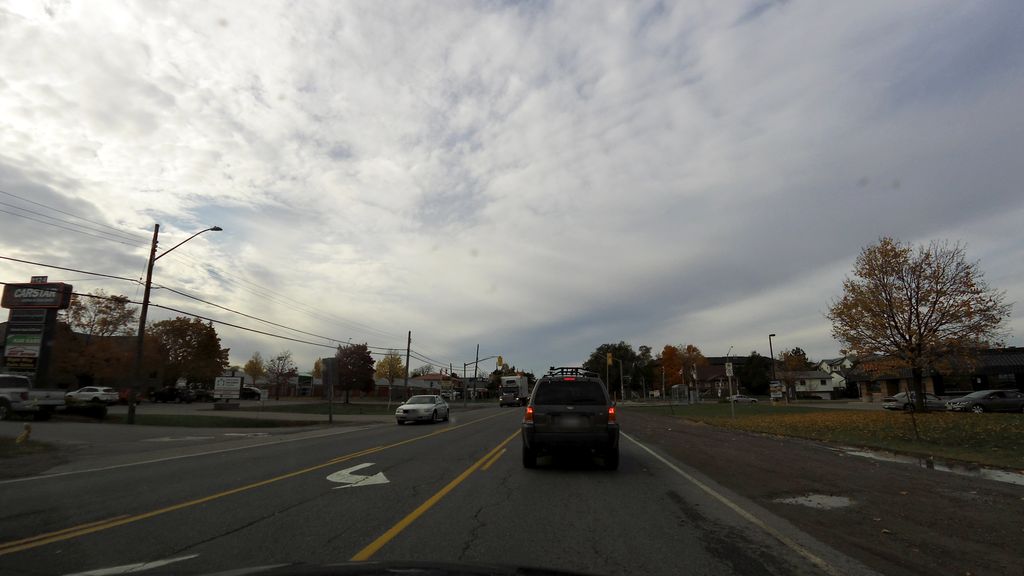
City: hamilton